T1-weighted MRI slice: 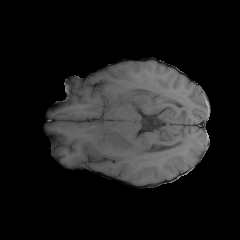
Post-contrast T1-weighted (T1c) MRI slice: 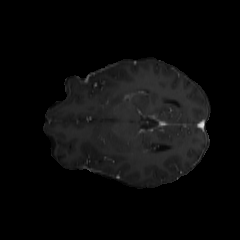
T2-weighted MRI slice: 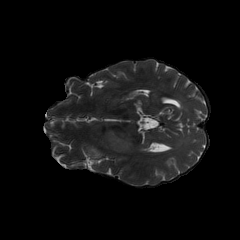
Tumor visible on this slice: yes